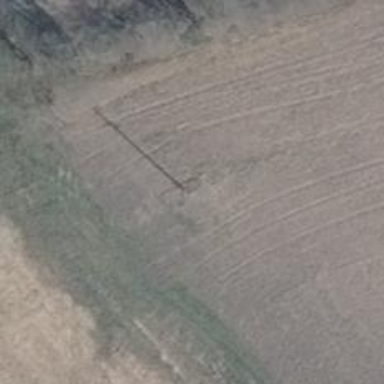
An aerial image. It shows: Power pole.